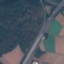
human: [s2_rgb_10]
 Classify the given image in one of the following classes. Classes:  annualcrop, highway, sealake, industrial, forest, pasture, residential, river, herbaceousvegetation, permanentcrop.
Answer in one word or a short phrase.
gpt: Highway